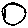
Label: circle